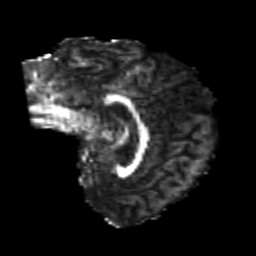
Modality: FA
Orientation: sagittal
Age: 21
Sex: female
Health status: healthy
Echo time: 0.074 s